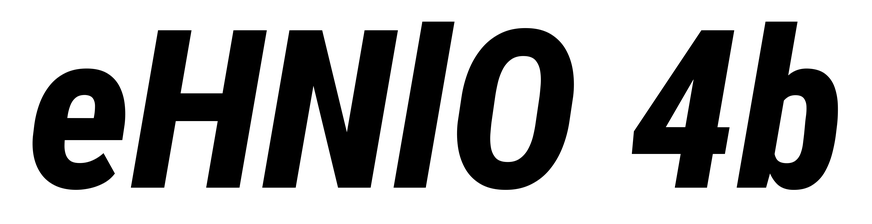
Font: Roboto-Italic_Condensed_ExtraBold_Italic